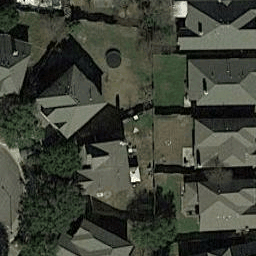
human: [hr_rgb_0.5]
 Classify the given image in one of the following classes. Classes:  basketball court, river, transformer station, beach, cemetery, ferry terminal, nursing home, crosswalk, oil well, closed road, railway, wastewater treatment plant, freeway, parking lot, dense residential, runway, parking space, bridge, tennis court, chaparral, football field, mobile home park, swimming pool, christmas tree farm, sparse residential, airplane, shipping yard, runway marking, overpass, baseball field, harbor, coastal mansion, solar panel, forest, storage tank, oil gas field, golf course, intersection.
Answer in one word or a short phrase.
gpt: dense residential